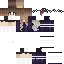
A female human skin with medium skin, wearing brown long hair dressed in a blue hoodie and brown pants, featuring a closed mouth.